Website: bh-photo
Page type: store-pickup
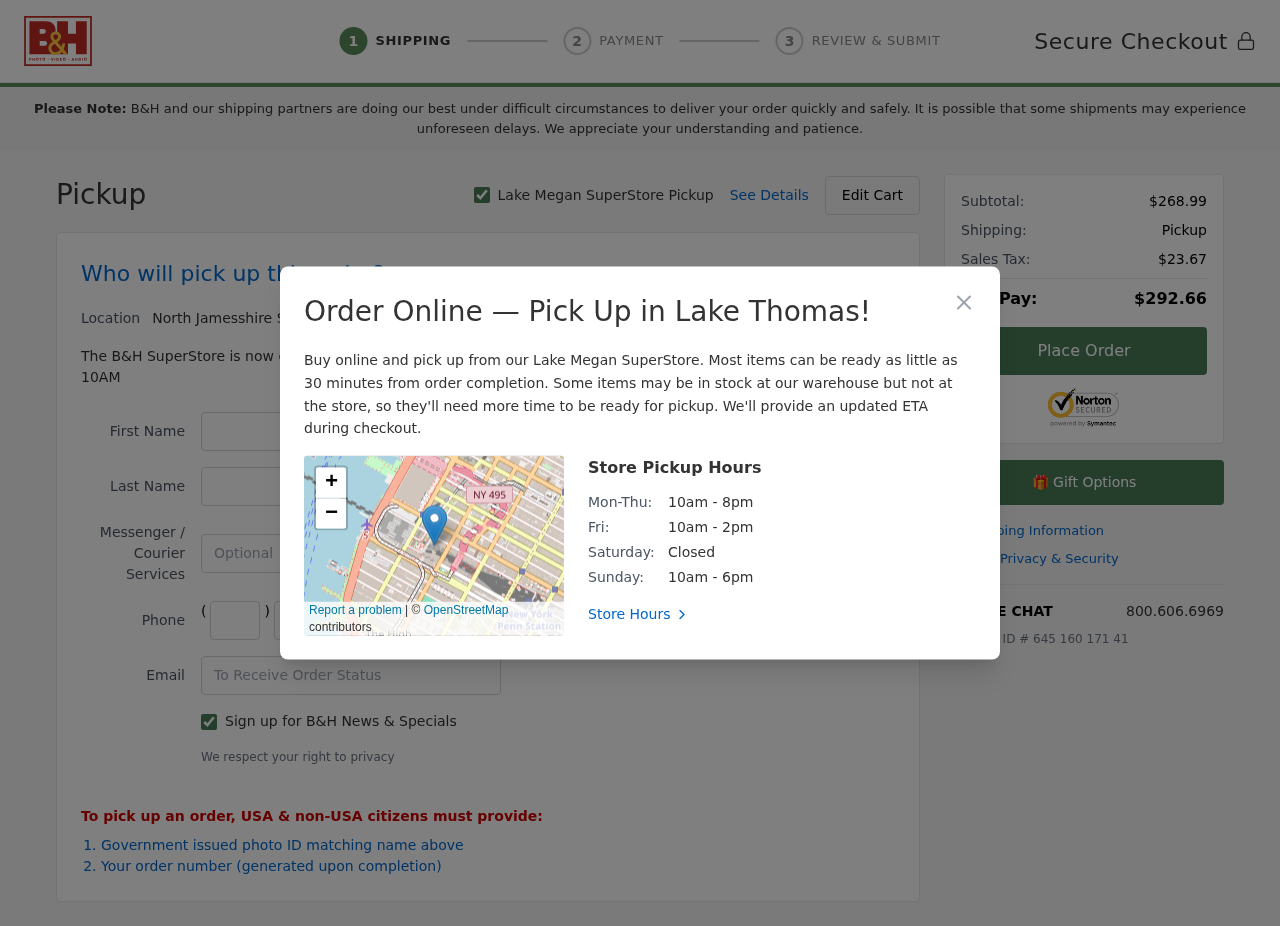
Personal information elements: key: PII_CITY
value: Lake Megan
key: PII_CITY2
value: North Jamesshire
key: PII_CITY3
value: Lake Thomas
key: PII_EMAIL
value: tclark@yahoo.com
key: PII_FIRSTNAME
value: Tara
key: PII_LASTNAME
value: Clark
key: PII_PHONE_AREA
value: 331
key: PII_PHONE_PREFIX
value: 739
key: PII_PHONE_SUFFIX
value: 7046
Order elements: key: ORDER_SUBTOTAL
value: $268.99
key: ORDER_TAX
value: $23.67
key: ORDER_TOTAL
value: $292.66
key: ORDER_ID
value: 645 160 171 41